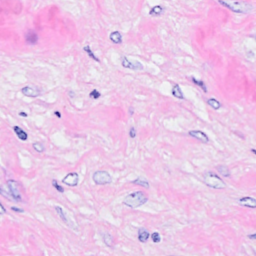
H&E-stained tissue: Breast